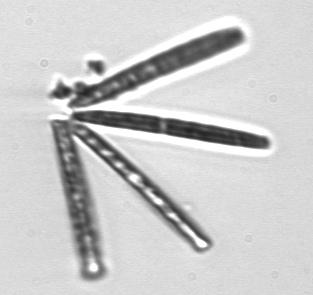
Label: Thalassionema